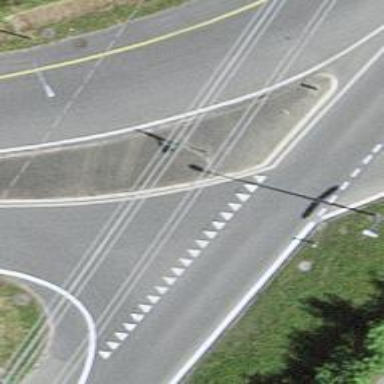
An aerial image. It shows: Road with "give way" sign.